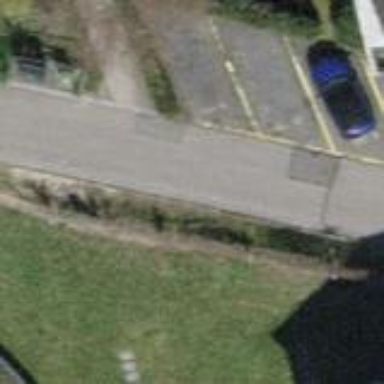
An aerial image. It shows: Parking area with asphalt surface.